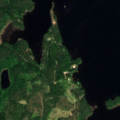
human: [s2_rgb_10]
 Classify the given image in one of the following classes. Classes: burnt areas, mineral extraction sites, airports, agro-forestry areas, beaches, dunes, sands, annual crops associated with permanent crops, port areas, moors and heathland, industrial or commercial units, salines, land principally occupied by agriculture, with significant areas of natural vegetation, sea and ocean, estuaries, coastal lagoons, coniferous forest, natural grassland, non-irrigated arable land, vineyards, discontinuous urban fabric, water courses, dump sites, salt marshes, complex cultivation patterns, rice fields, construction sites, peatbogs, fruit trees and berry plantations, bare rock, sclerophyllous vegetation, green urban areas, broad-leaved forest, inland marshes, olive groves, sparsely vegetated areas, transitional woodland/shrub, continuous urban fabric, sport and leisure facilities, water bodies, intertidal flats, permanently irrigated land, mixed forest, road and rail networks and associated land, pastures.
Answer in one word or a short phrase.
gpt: coniferous forest, mixed forest, water bodies